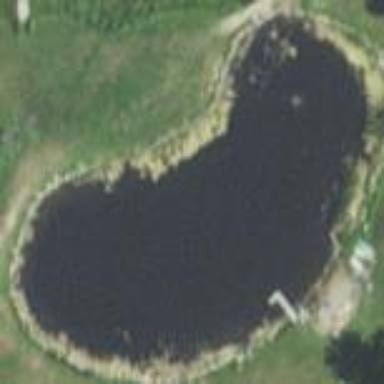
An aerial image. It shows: Pond surrounded by natural water.